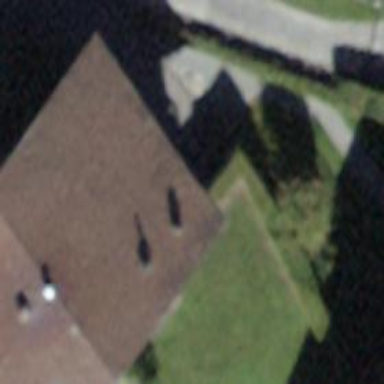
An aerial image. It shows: Group of garages.